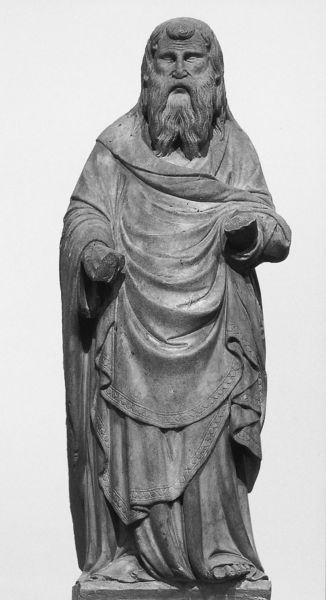
Titel: Vier Heiligenstatuetten vom Gewände des Hauptportals des Doms
Künstler: Piero di Giovanni Tedesco
Institution: Florenz, Domopera
Schlagwörter: fuß, hand, mann, umhang, weiß, grau, marmor, schwarz, blick, alt, bart, augen, falten, stehen, stein, hände, figur, gewand, haare, stehend, gotik, skulptur, statue, alter mann, bordüre, bronze, faltenwurf, plastik, zehen, foto, moses, philosoph, kaputt, antik, toga, heiliger, guss, tunika, bronzeguss, apostel, gewandt, handlos, donatello, ovegn